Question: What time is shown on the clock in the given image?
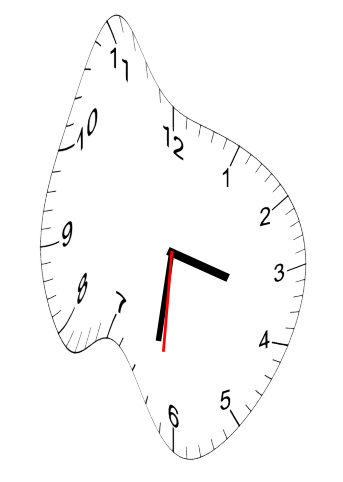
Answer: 03:31:31